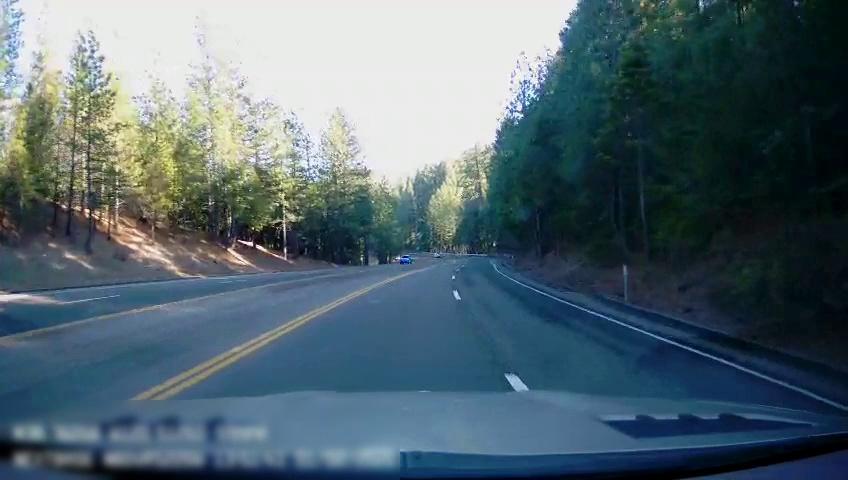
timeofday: Day
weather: Sunny
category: Drivable Space
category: Vehicles | Car
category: Lanes | Alternate Lane
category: Lanes | Alternate Lane
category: Lanes | Current Lane
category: Lanes | Alternate Lane
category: Lanes | Opposite Lane
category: Lanes | Opposite Lane
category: Lanes | Opposite Lane